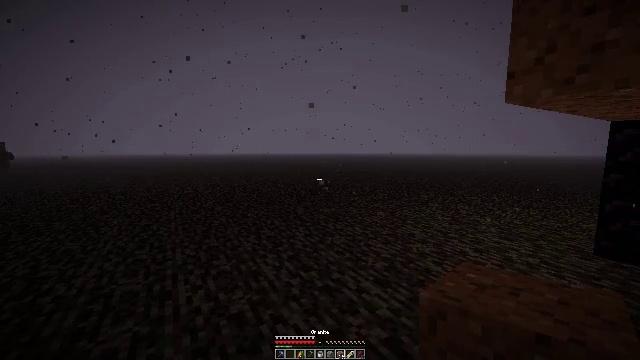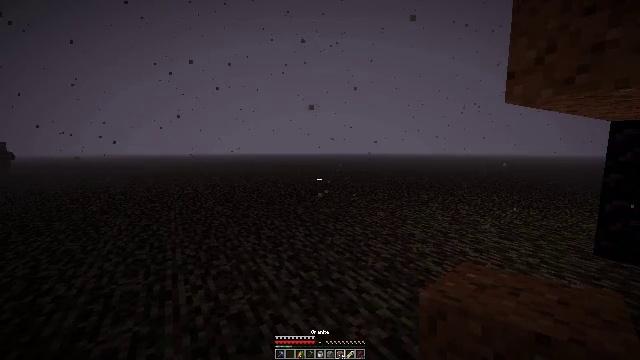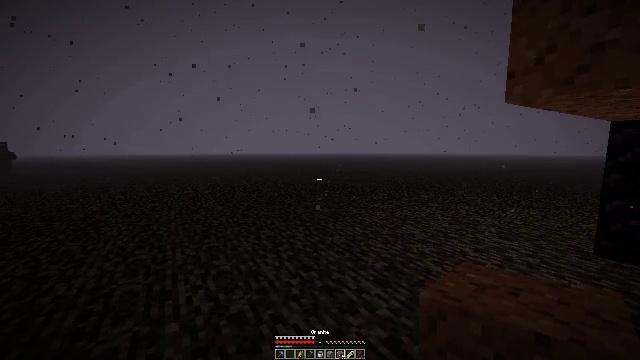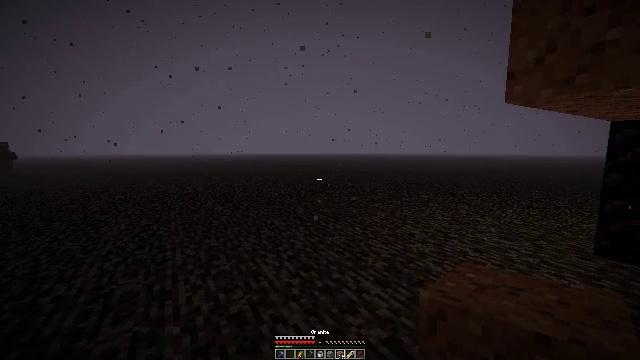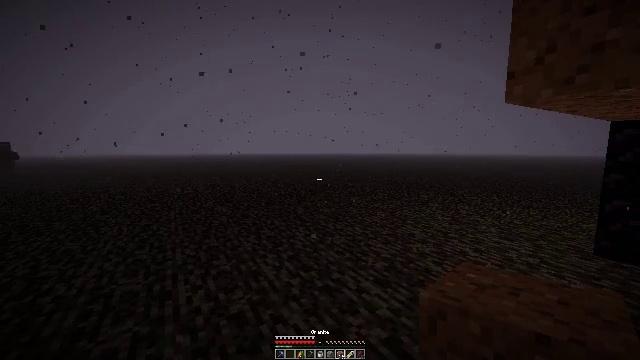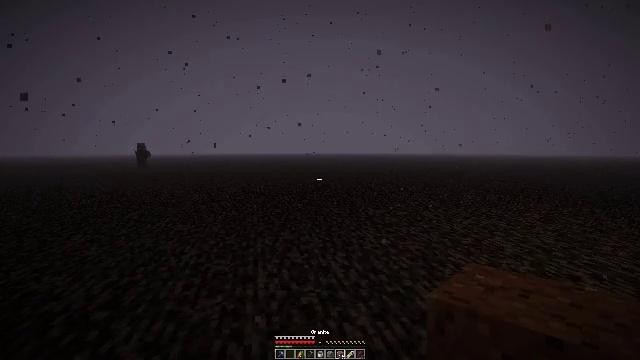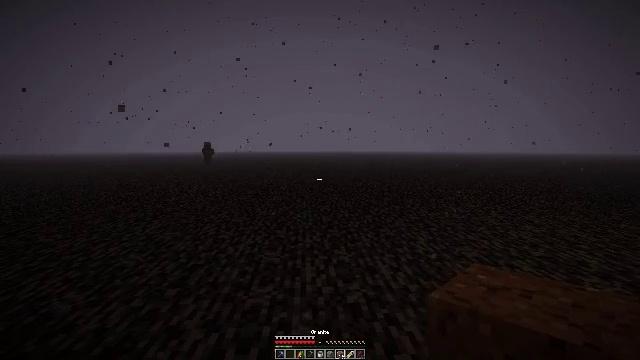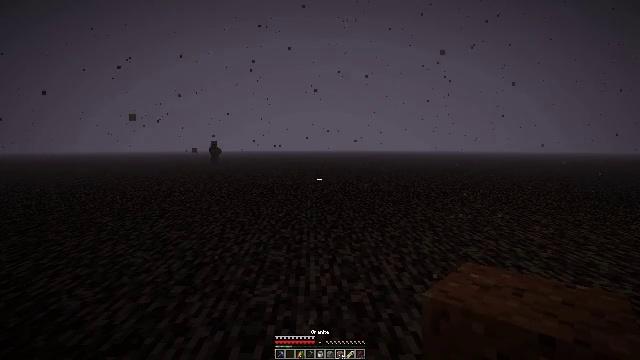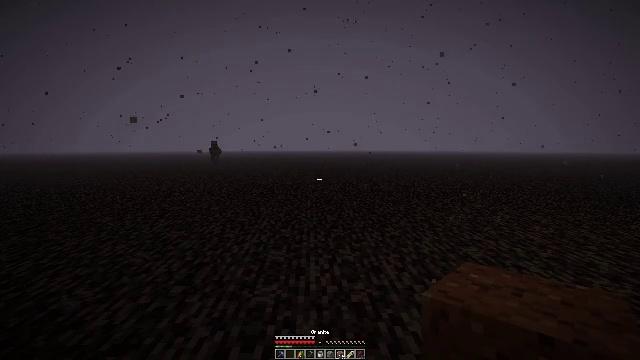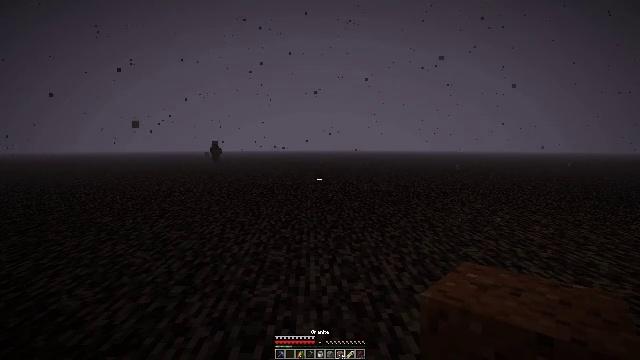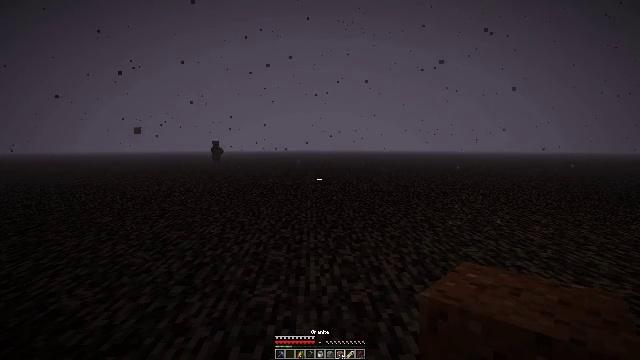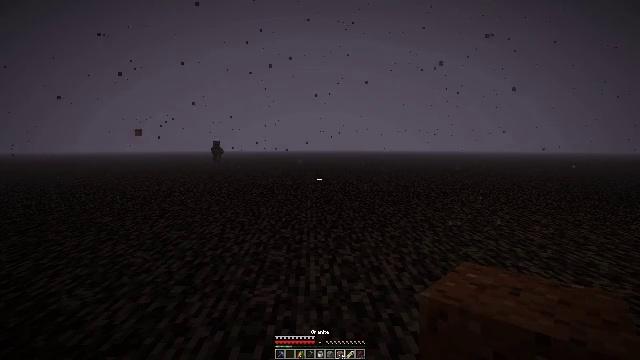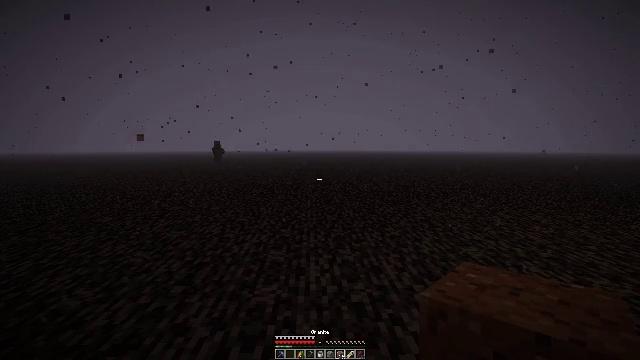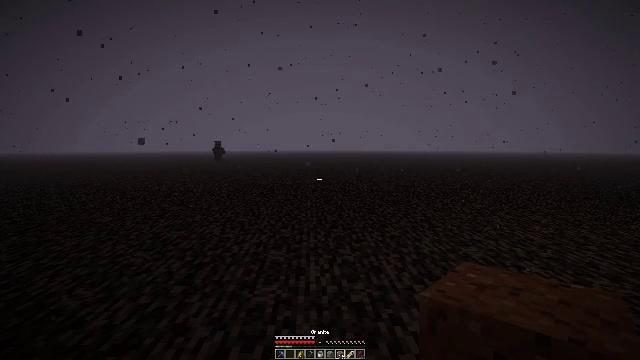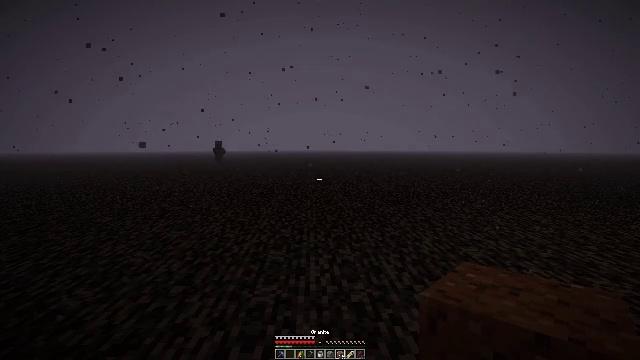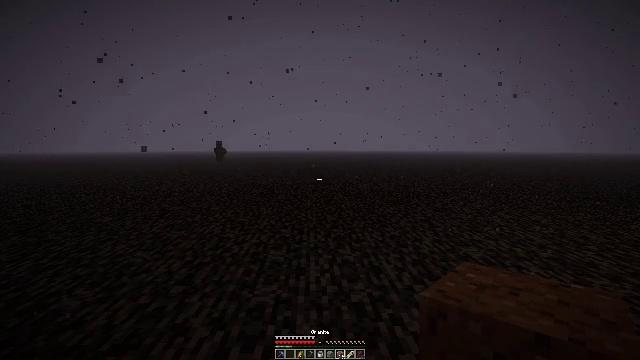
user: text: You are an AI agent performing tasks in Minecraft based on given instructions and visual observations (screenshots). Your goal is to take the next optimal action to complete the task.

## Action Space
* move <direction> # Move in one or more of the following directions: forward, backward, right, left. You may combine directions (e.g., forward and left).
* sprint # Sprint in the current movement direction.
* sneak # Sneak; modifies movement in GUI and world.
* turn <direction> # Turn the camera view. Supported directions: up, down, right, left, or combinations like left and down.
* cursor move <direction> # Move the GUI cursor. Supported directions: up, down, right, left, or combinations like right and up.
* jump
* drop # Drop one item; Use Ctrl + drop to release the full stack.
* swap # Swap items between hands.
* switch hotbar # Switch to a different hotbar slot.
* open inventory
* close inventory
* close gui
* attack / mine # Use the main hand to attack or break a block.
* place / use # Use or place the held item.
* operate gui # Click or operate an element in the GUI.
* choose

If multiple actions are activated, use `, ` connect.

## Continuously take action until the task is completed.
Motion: motion action
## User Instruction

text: Gather the grindstone to use later.
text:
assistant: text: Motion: no_op
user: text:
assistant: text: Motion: no_op
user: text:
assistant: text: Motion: no_op
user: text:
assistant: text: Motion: no_op
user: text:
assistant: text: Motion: turn left
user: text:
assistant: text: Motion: turn left
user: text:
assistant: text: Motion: turn left
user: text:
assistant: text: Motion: no_op
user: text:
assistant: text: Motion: no_op
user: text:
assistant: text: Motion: no_op
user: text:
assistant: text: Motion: no_op
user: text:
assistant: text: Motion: no_op
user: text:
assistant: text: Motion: no_op
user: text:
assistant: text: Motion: no_op
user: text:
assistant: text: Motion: no_op
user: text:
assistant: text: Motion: no_op
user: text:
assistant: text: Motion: no_op
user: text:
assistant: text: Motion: no_op
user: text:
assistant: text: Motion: no_op
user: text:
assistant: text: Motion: no_op
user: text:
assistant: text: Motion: no_op
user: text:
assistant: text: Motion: no_op
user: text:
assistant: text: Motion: no_op
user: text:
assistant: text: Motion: turn right
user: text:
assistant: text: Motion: turn right and down
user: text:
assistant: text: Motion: turn right and up
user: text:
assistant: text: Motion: turn right
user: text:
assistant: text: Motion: no_op
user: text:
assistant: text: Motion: no_op
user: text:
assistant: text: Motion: no_op